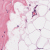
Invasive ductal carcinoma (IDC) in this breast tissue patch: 0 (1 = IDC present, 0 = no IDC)